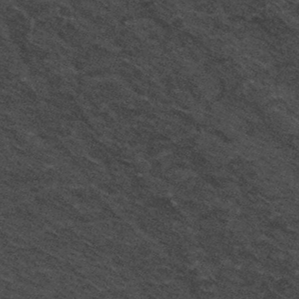
Label: frost